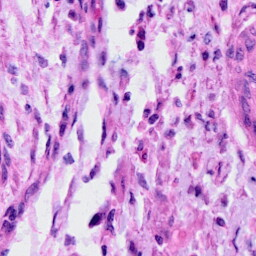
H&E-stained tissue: Cervix